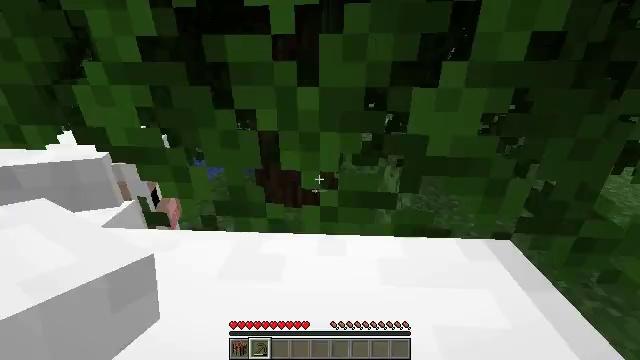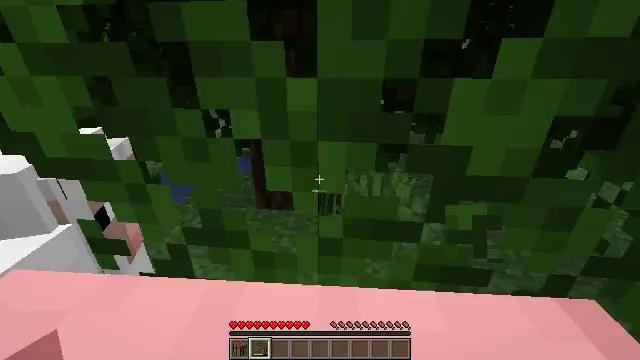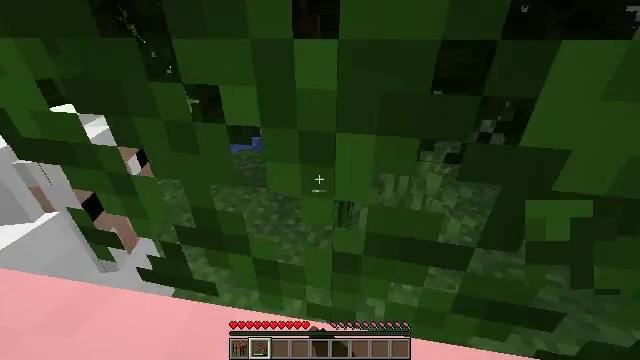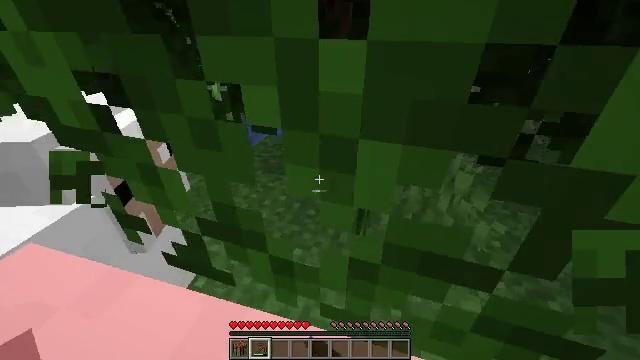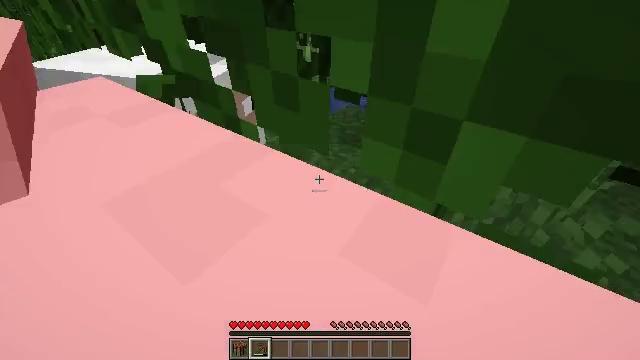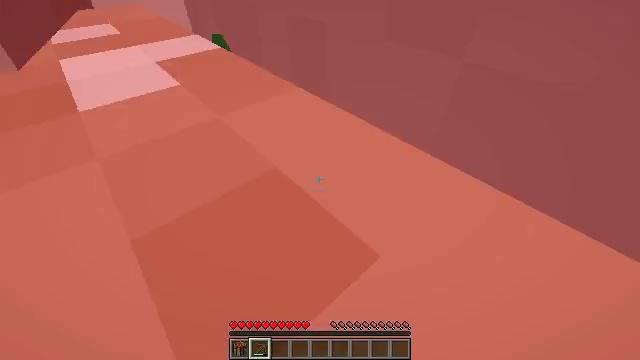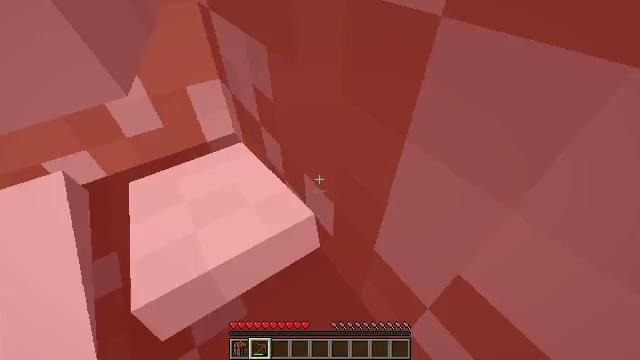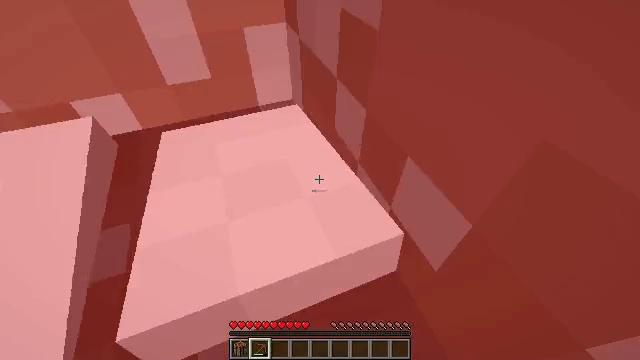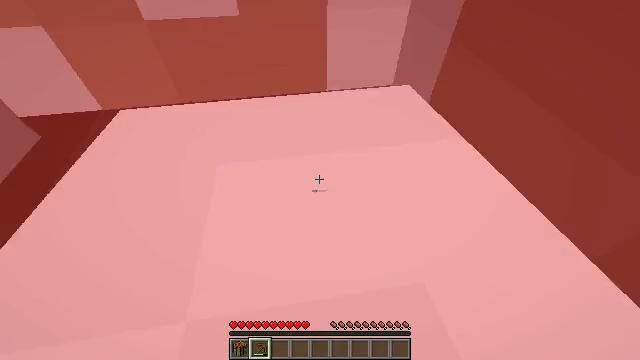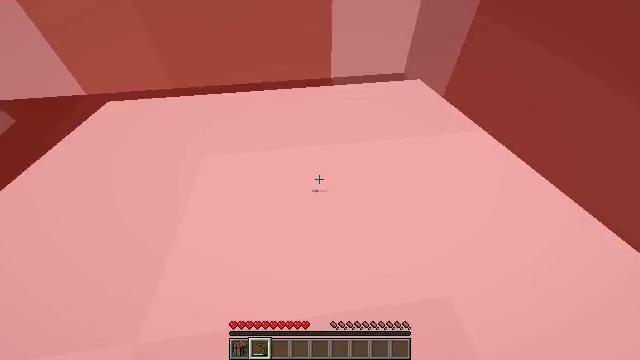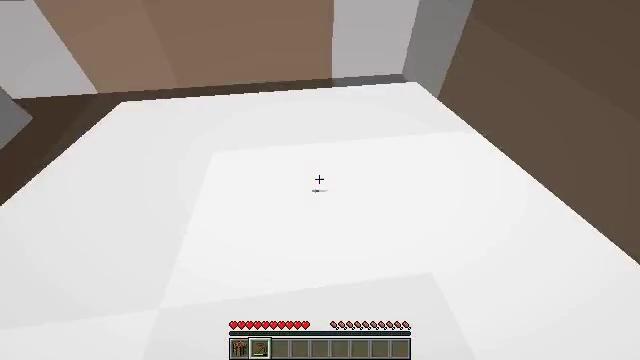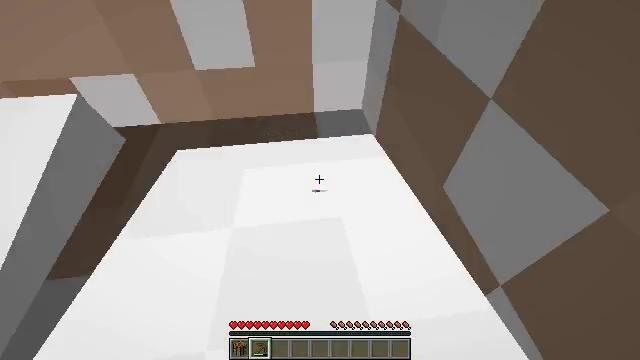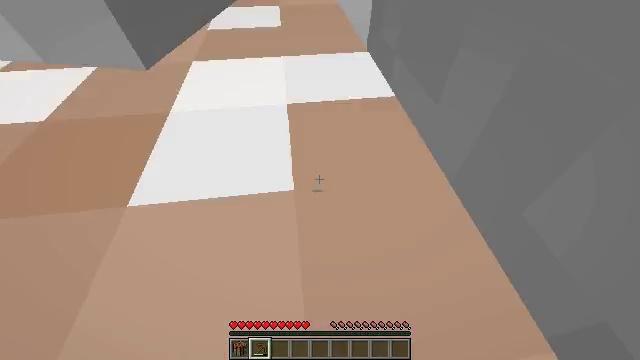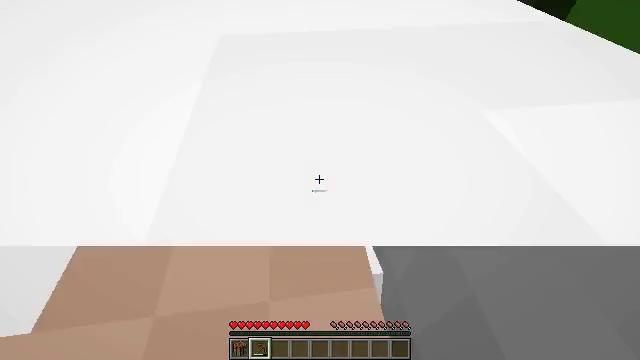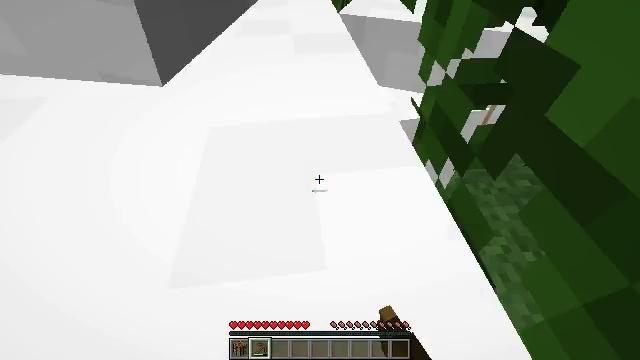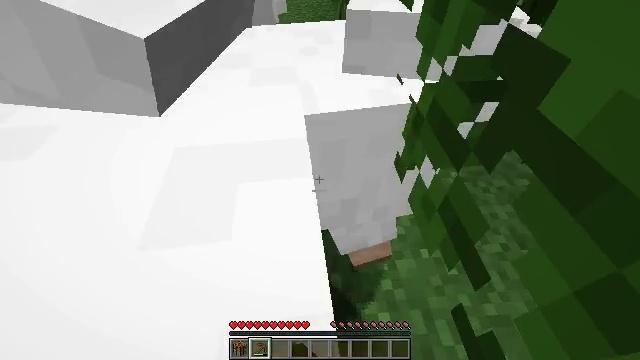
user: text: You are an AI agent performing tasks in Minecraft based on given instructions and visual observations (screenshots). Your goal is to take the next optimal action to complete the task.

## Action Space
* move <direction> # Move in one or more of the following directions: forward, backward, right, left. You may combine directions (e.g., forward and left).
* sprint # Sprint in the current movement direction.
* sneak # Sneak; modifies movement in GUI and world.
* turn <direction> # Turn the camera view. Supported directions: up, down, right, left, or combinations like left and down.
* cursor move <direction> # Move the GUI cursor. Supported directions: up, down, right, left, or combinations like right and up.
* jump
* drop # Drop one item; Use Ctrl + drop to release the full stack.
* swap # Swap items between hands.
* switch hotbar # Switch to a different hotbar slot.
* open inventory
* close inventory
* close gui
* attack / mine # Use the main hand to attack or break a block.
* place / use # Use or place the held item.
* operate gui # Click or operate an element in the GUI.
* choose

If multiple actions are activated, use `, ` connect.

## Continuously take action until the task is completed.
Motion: motion action
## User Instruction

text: Combat the sheep.
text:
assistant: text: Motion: move forward, turn down, attack / mine
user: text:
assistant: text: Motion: move forward, turn left and down, attack / mine
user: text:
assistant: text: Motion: move forward, turn left and down, attack / mine
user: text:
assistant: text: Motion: move forward, turn left and down
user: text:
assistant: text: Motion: move forward, turn left and down
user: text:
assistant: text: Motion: move forward, turn left and down
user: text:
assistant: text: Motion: move forward, turn left and down
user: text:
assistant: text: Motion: turn left
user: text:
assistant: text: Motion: turn left
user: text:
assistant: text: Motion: no_op
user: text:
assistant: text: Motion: no_op
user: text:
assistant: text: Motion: no_op
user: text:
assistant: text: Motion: attack / mine
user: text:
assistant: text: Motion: attack / mine
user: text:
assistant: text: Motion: attack / mine
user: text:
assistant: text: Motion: no_op
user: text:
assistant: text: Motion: no_op
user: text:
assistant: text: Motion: no_op